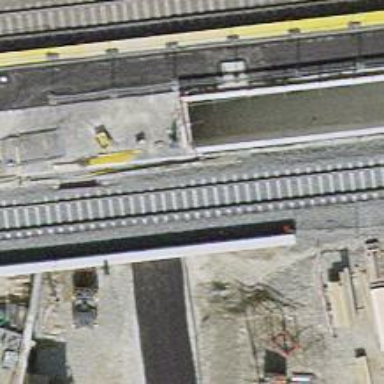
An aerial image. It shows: Footway tunnel with asphalt surface.